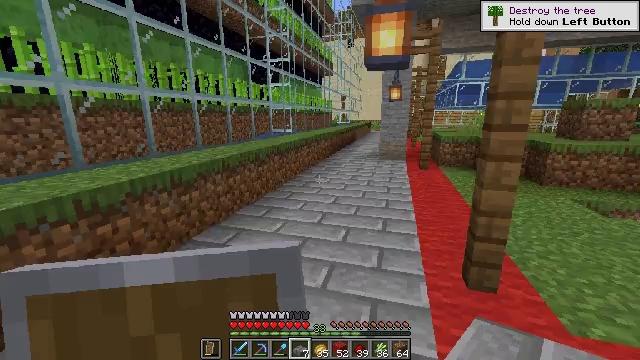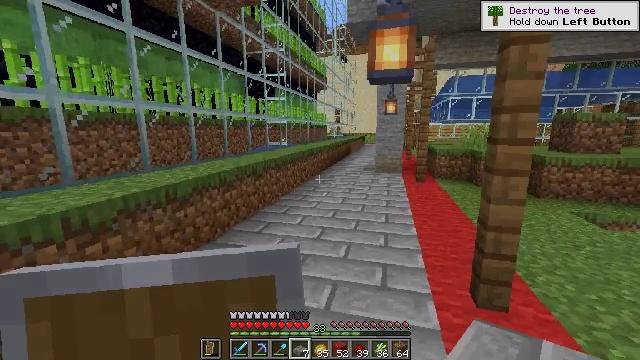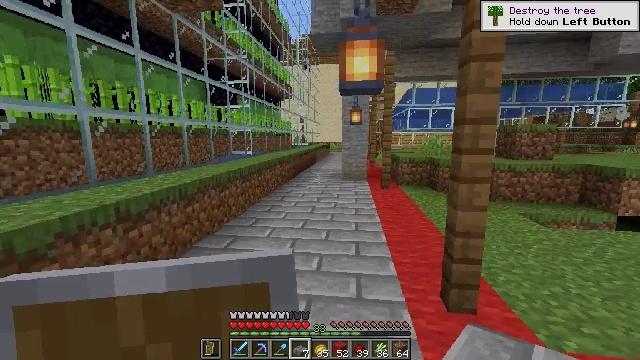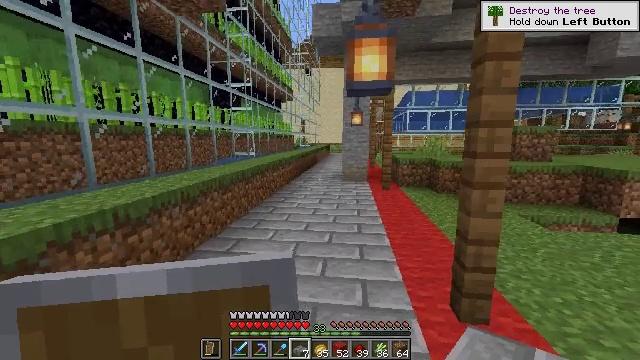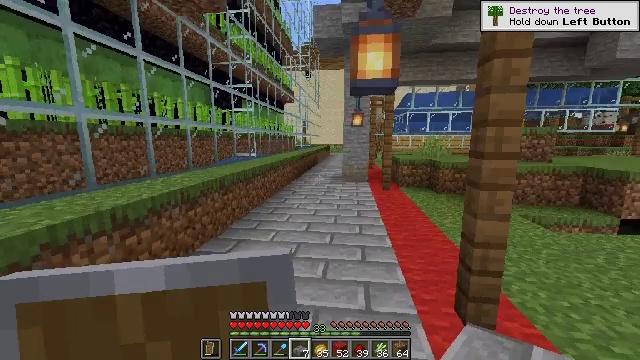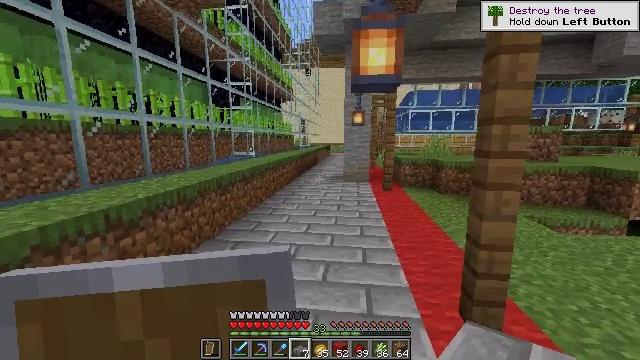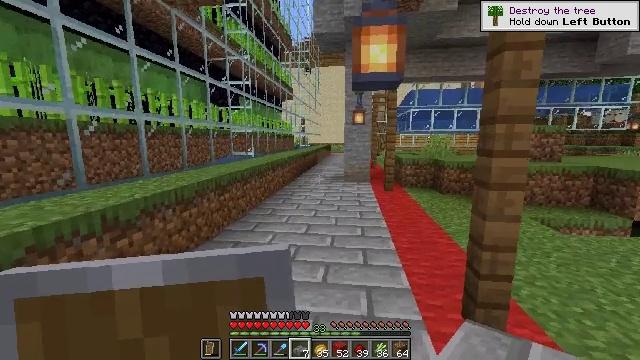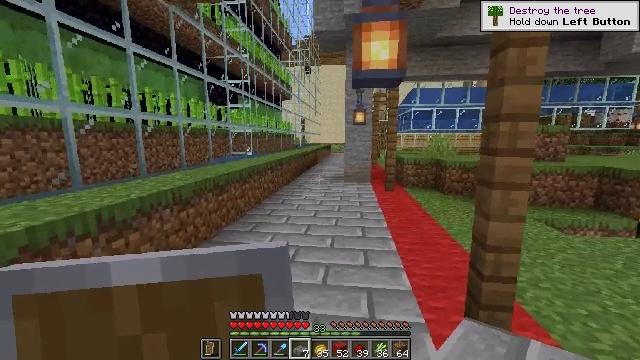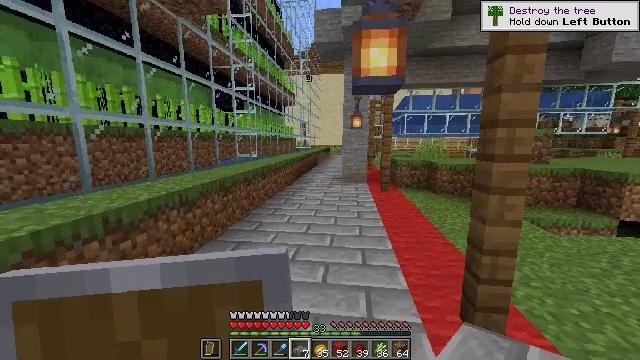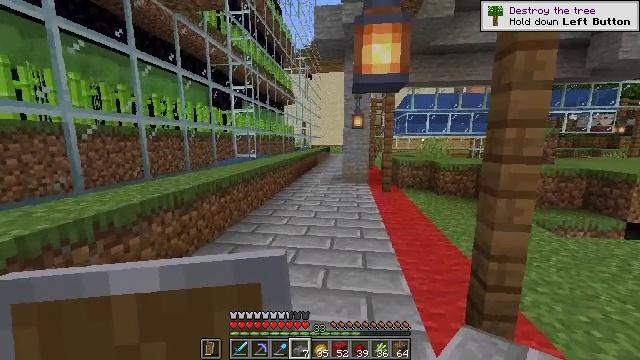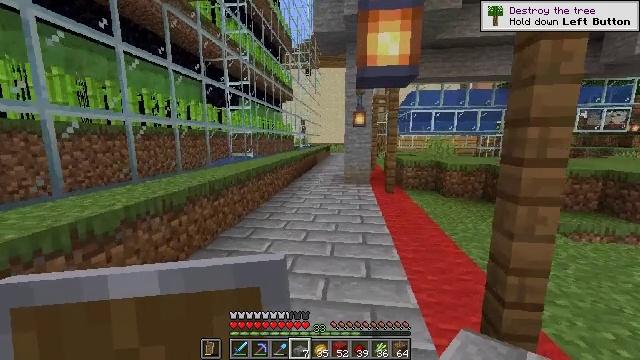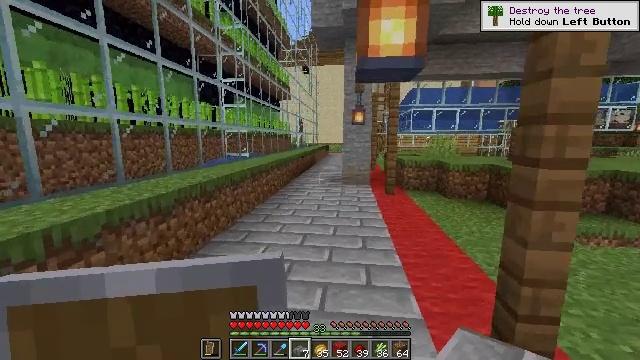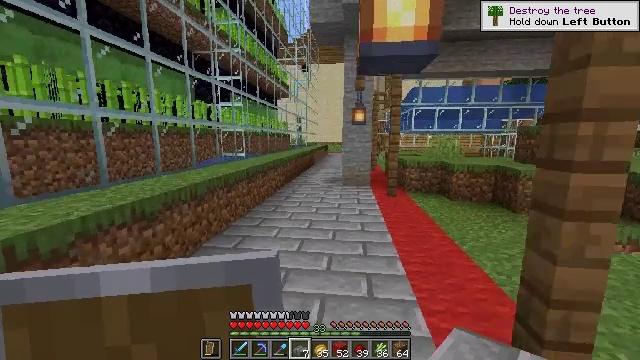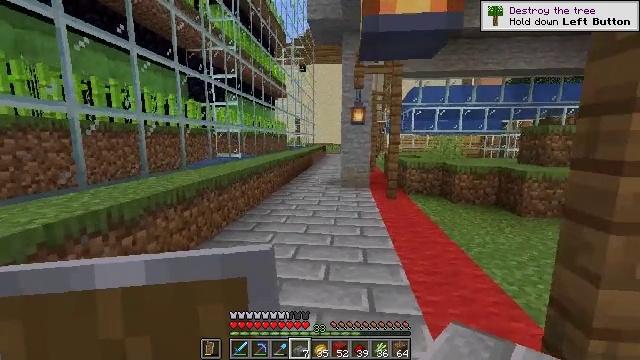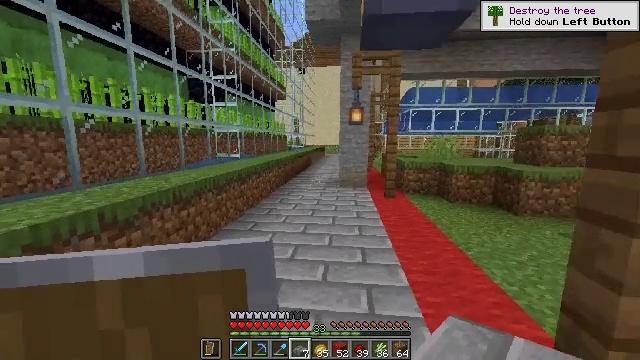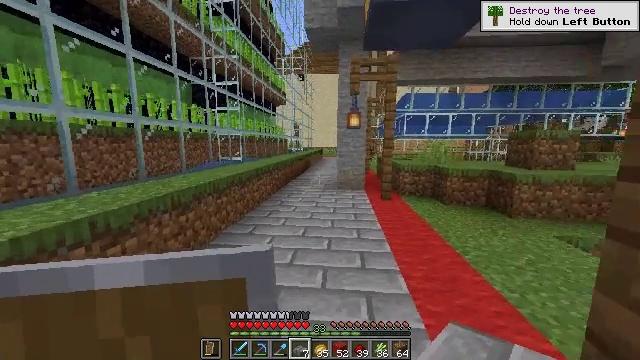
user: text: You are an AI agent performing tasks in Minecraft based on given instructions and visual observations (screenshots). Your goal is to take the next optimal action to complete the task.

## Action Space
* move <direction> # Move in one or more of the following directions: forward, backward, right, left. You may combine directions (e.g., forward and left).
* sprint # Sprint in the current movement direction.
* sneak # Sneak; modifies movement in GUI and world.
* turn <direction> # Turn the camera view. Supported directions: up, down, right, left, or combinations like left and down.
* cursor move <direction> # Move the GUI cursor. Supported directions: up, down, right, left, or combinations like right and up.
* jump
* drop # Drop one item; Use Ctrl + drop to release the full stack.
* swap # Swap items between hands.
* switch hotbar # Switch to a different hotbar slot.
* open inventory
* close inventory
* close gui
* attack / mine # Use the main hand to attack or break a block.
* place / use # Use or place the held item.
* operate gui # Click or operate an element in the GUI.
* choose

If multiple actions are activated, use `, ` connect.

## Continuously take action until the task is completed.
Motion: motion action
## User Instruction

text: Open the crafting table to craft a spruce fence.
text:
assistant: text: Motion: no_op
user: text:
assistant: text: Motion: move forward, turn right and up
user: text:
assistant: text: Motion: no_op
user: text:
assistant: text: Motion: no_op
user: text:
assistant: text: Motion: no_op
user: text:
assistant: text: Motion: no_op
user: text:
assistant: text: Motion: no_op
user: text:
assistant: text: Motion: move forward
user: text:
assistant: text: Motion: move forward
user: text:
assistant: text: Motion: no_op
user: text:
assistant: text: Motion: move forward
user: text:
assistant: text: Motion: move forward
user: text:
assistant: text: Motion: move forward
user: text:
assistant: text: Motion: move forward
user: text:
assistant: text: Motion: move forward
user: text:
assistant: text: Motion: move forward
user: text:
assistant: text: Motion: move forward
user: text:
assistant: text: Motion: move forward
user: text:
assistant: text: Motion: move forward
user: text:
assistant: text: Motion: no_op
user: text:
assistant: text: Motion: no_op
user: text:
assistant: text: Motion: no_op
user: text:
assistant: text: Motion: no_op
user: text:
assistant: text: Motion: no_op
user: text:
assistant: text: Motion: no_op
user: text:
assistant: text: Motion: no_op
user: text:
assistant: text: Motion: no_op
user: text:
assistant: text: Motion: no_op
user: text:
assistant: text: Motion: no_op
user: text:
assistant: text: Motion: move forward